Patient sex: F
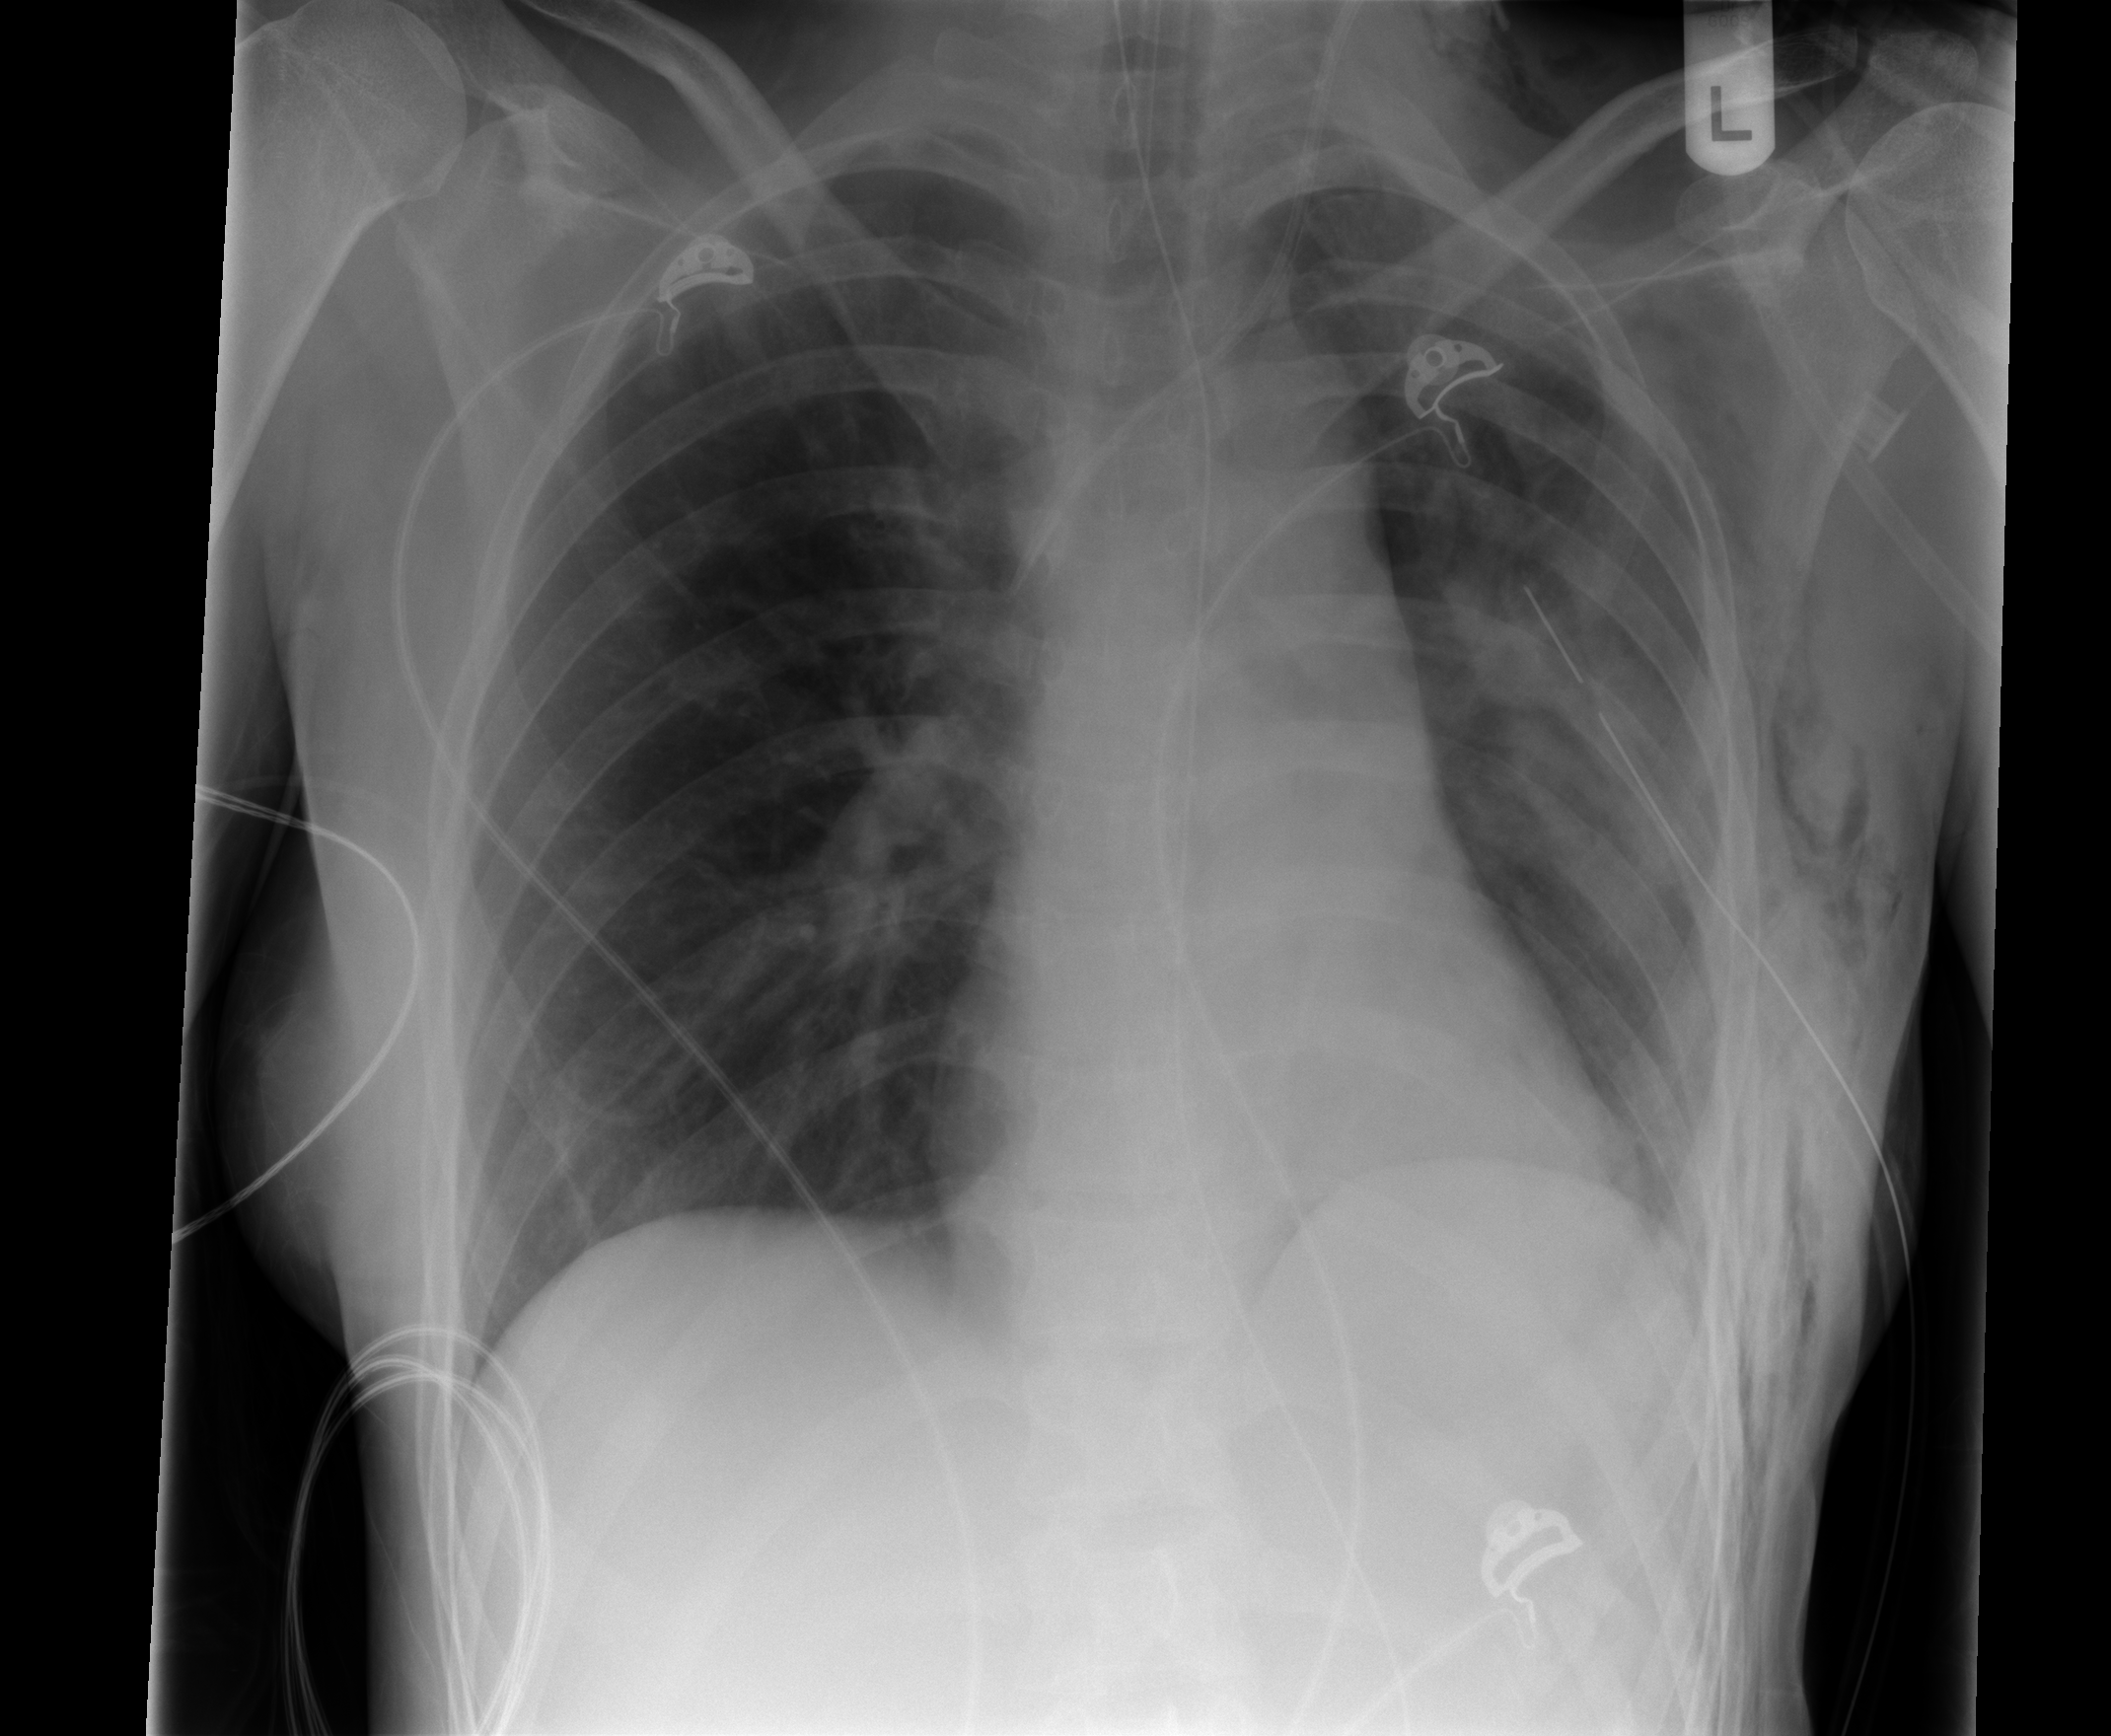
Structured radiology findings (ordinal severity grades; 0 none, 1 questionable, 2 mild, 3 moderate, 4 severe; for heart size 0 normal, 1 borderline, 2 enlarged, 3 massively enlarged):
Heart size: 0
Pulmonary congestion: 0
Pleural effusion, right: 0
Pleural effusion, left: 1
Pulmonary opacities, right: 0
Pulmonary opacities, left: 0
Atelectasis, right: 0
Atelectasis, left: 2